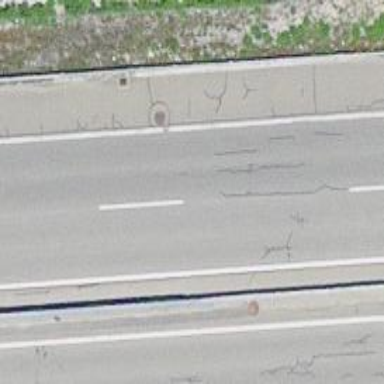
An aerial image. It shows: Asphalt motorway.